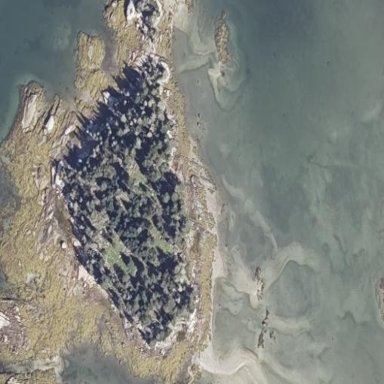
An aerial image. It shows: Islet along the natural coastline.